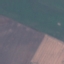
Label: AnnualCrop